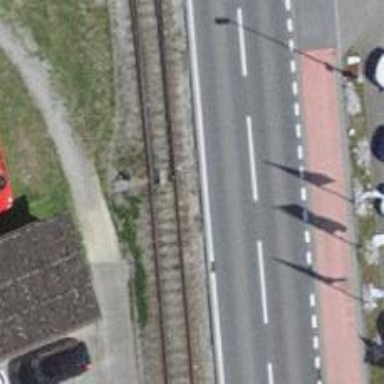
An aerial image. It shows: Railway switch.